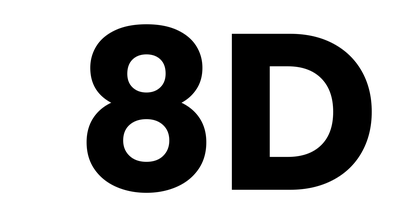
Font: Poppins-Bold